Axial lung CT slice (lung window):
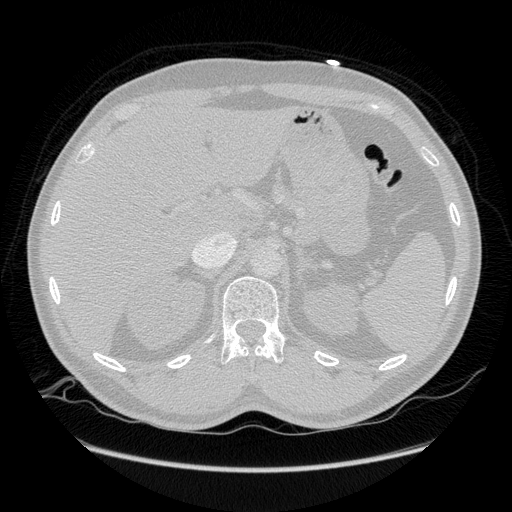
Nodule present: no